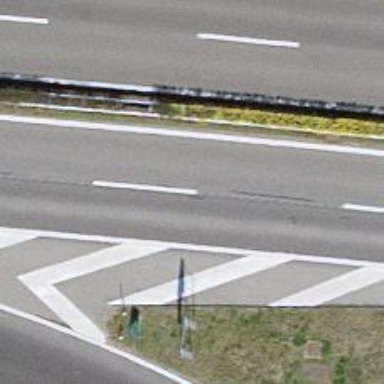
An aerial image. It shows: Trunk highway.